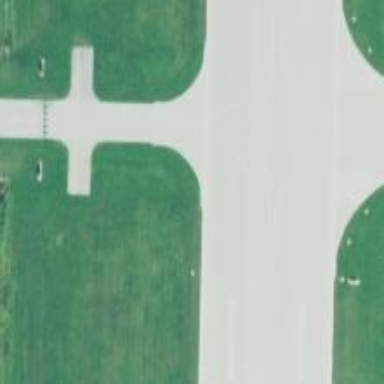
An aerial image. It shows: Image of taxiway at airport.